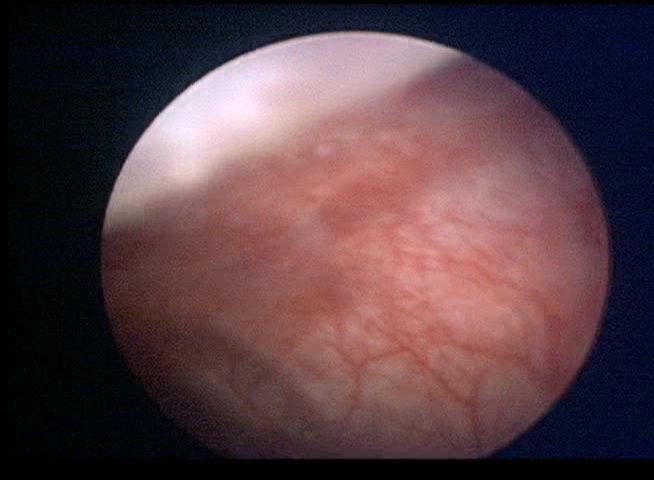
Modality: WLC
Class: Normal mucosa
Bladder cancer association: No